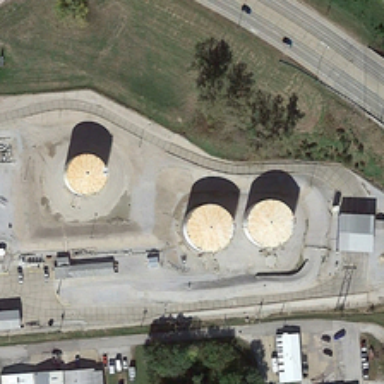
The oil tanker is equipped with a large number of oil tanks in the dark .